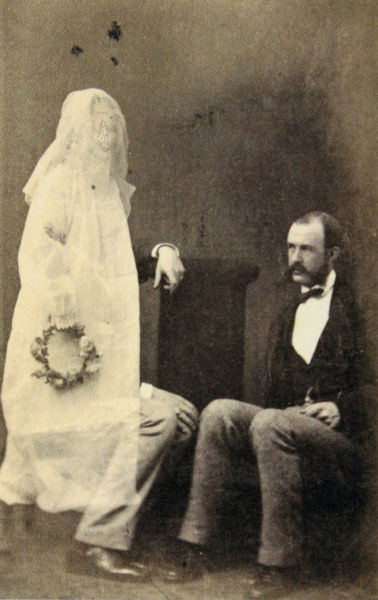
Titel: Geisterfotografie
Künstler: Frederick Hudson
Institution: Privatbesitz
Schlagwörter: hand, mann, weiß, menschen, sitzen, blumen, frau, kleid, männer, schwarz, stuhl, schleier, schleife, anzug, bart, hemd, hose, jacke, stehen, herr, hände, porträt, kirche, sitzend, familie, paar, beine, lehne, schuhe, tüll, hosen, füsse, crown, men, white, black, braut, dress, lady, old, portrait, sitting, verkleidung, woman, zwei männer, atelier, flowers, fliege, weste, surrealismus, gestalt, foto, fotografie, versteckt, schwarzweiß, manschette, ehefrau, kranz, fleck, photo, brautpaar, ehepaar, man, blumenkranz, suit, hochzeit, black and white, verschleiert, fotographie, couple, duchamp, dead, tie, main, victorian, geist, wreath, überblendung, fehler, pants, shoes, verkleidet, bräutigam, heirat, freunde, ghost, brautkleid, gentleman, falsch, bow, überlagert, photograph, photography, schleider, hochzeitsfoto, bowtie, mustache, veil, männerbeine, bruat, braur, brautkranz, spooky, hochzeitsphoto, hochzeitsranz, gay, bride, wedding, portarait, mehrfachbelichtung, heitat, hozeitsbild, posy, fake, ghost bride groom, photogragh, weddingdress, spiritualism